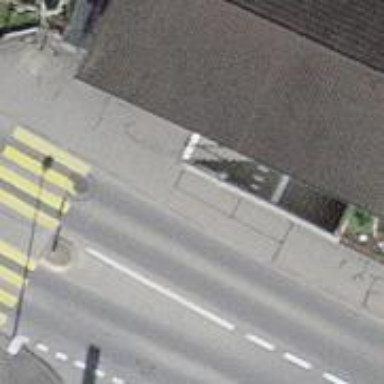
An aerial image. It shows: Road with steps.